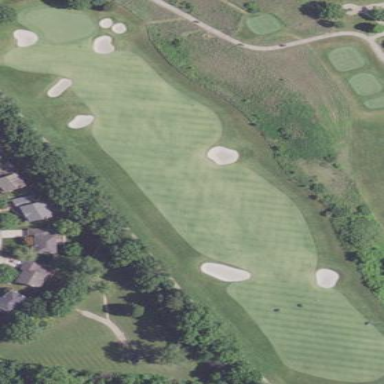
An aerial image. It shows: Golf fairway in the image.